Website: crate-barrel
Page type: billing-address
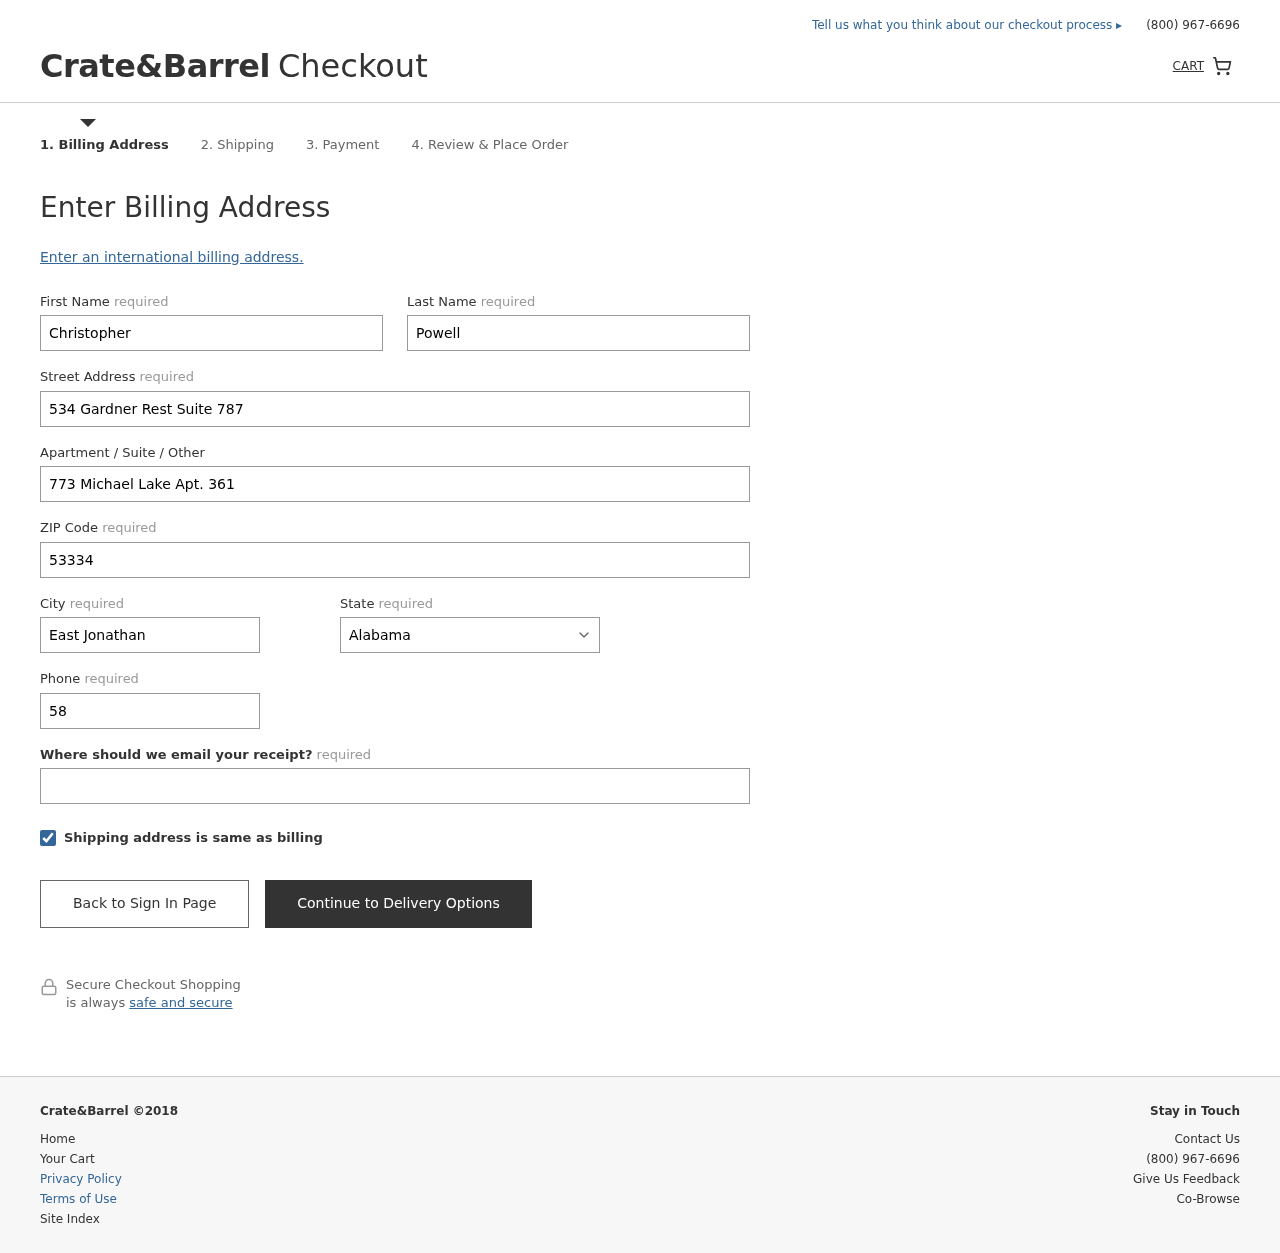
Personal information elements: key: PII_STATE
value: Alabama
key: PII_FIRSTNAME
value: Christopher
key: PII_LASTNAME
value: Powell
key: PII_STREET
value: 534 Gardner Rest Suite 787
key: PII_STREET2
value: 773 Michael Lake Apt. 361
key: PII_POSTCODE
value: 53334
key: PII_CITY
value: East Jonathan
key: PII_PHONE
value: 5887243854
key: PII_EMAIL
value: cpowell@gmail.com